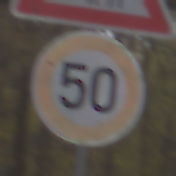
Verkehrszeichen: Geschwindigkeit50
Zusatzzeichen oben: ViehtriebRechts
Umgebung: Outdoor, Nature
Tageszeit: MorningAfternoon
Wetter: Overcast
Licht: Natural
Jahreszeit: Autumn
Kontrast: LowContrast